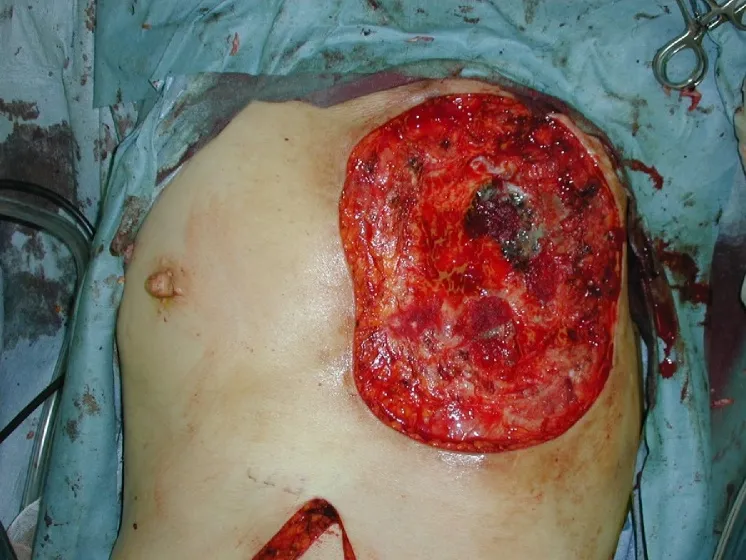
Intraoperative image obtained just after debridement.
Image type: medical_photograph (other_medical_photograph)